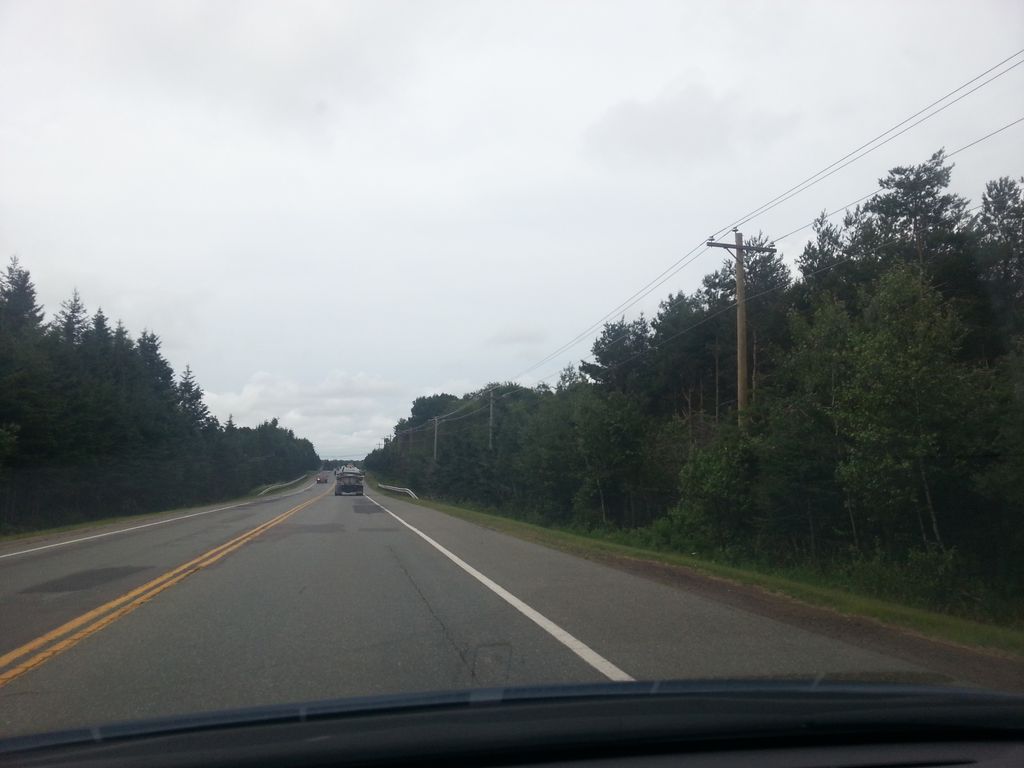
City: charlottetown